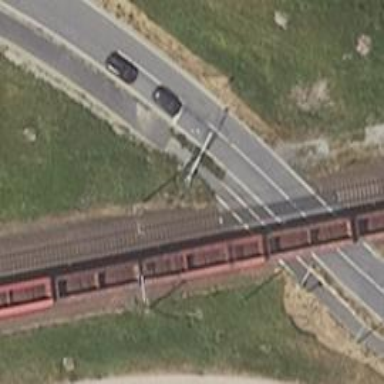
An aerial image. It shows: Railway milestone with catenary mast.